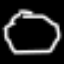
Label: octagon